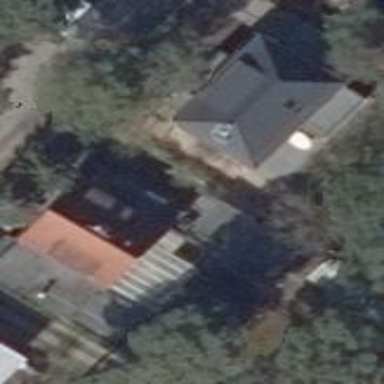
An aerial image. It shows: Detached building.